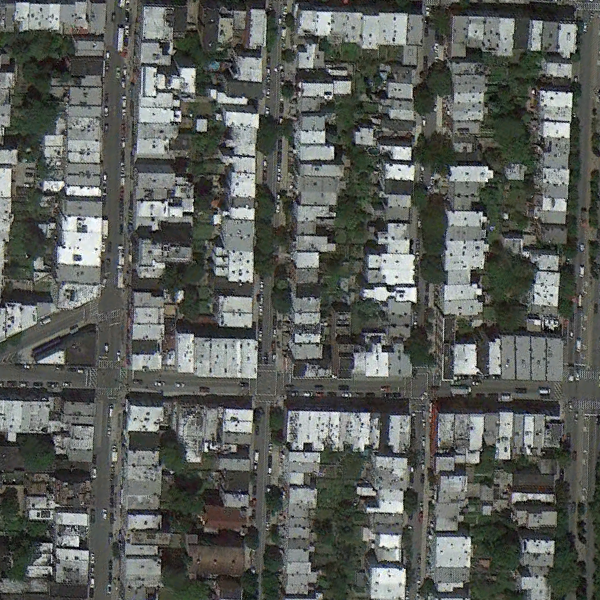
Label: DenseResidential